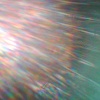
Label: sunburn